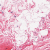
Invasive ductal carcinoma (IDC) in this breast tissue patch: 0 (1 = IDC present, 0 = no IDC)